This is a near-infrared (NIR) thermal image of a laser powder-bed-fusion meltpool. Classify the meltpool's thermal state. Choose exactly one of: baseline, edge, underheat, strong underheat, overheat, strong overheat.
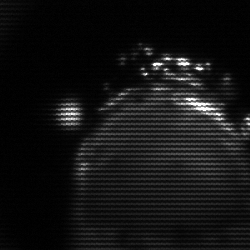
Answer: edge